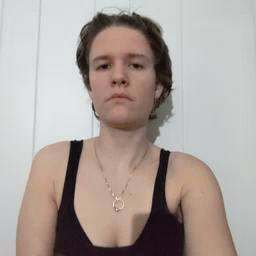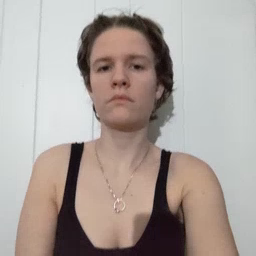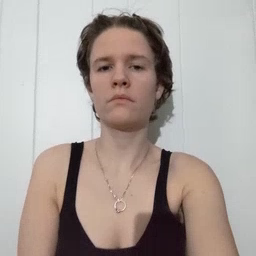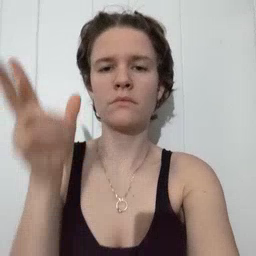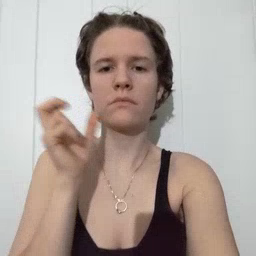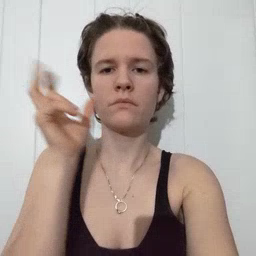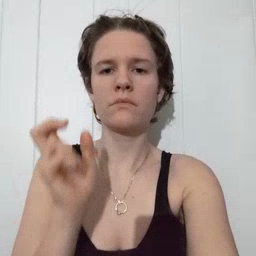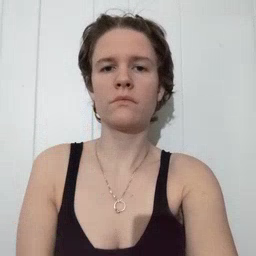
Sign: listen